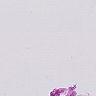
Metastatic tissue present: no